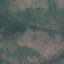
Land use / land cover: HerbaceousVegetation